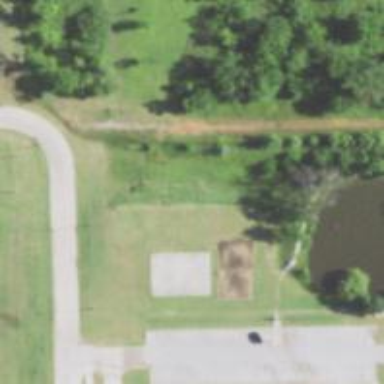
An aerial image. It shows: Disc golf tee.